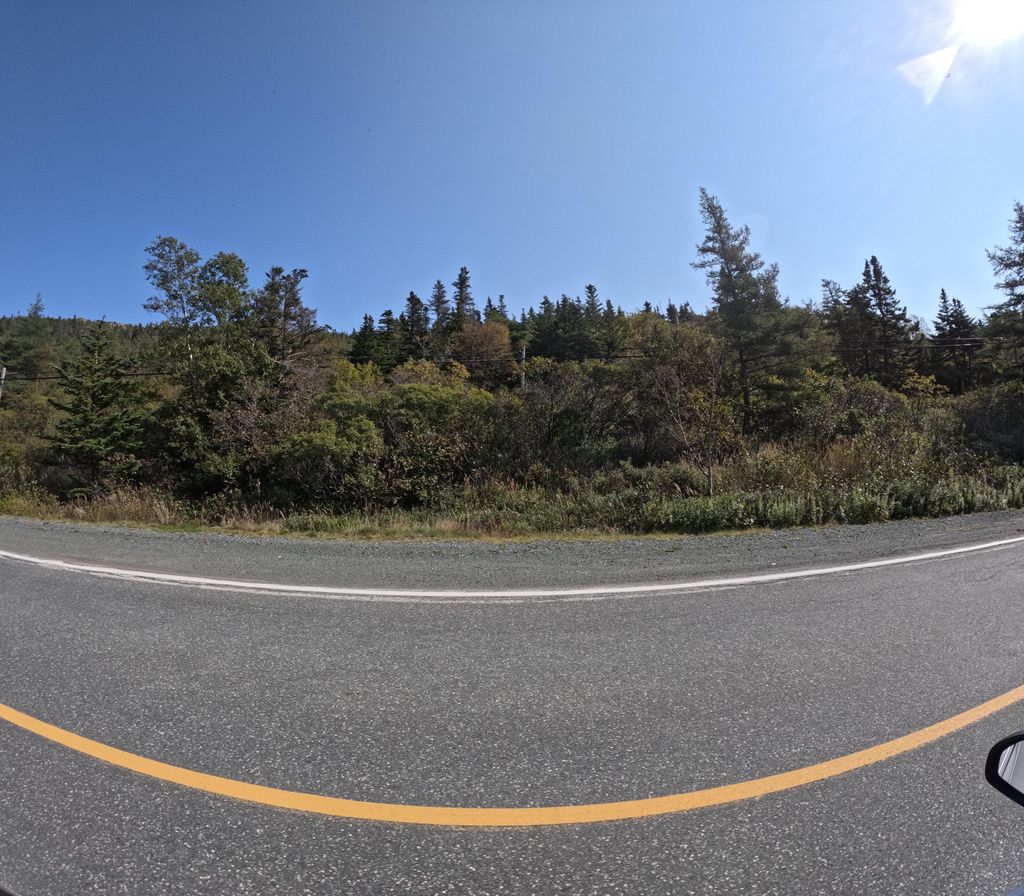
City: st_johns